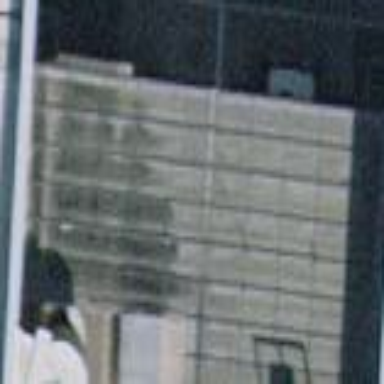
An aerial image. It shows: View of roof of building.